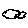
Label: cloud